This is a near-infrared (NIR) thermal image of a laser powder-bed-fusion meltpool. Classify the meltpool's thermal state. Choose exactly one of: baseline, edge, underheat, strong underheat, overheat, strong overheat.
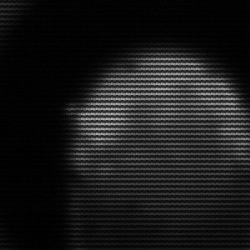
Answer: edge